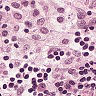
Metastatic tissue present: no